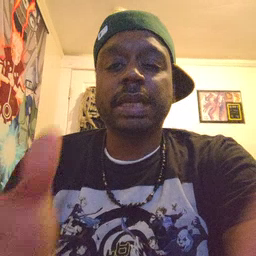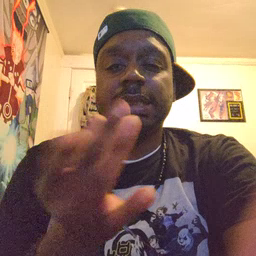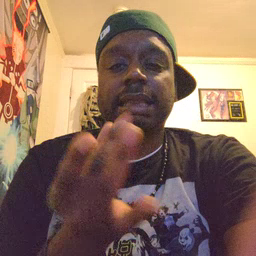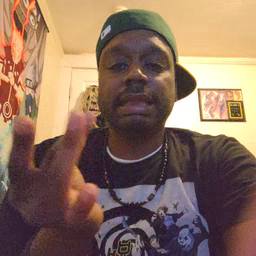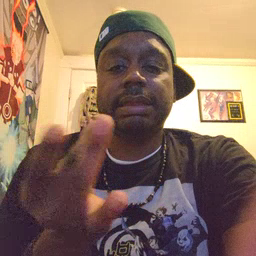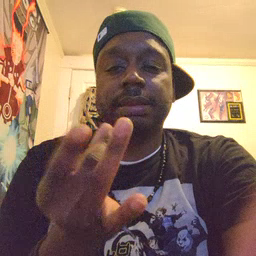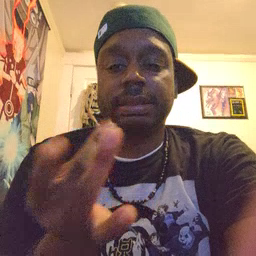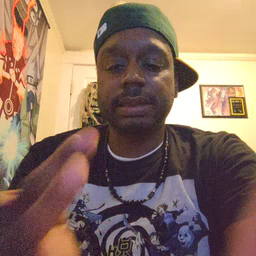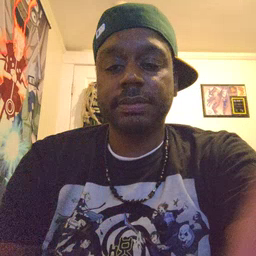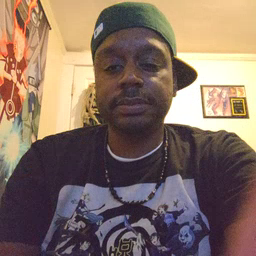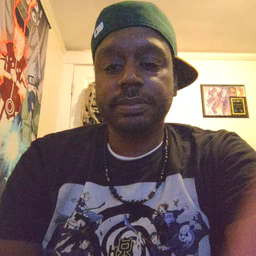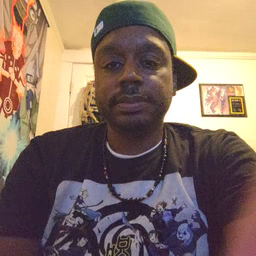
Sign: sticky